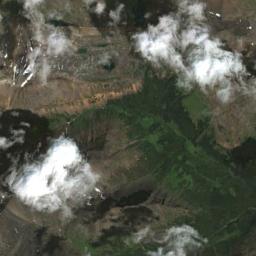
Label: cloud